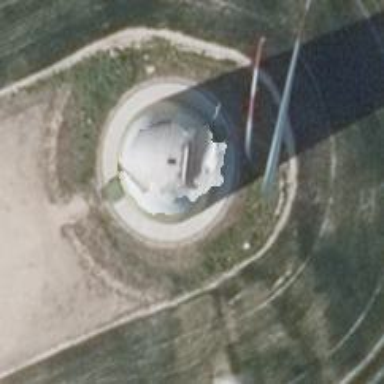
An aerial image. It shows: Wind generator using horizontal axis wind turbines.